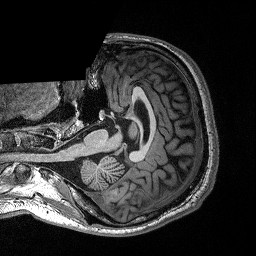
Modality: T1w
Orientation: axial
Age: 26
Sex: male
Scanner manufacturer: siemens
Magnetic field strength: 3 T
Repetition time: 2.4 s
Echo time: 0.03 s